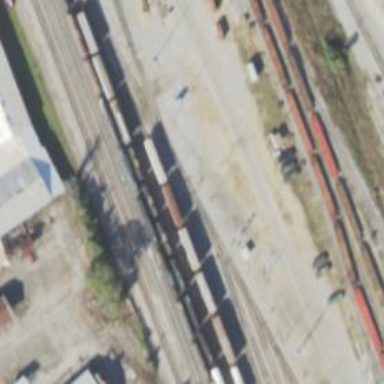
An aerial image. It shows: Railway yard used for servicing trains.